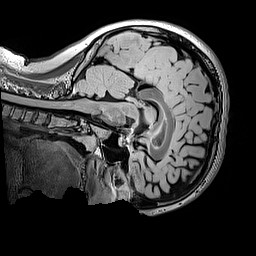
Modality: FLAIR
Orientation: sagittal
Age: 11
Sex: male
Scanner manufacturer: siemens
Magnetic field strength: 3 T
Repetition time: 5 s
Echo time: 0.388 s